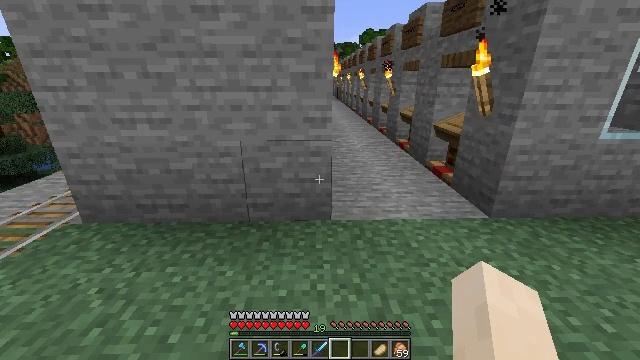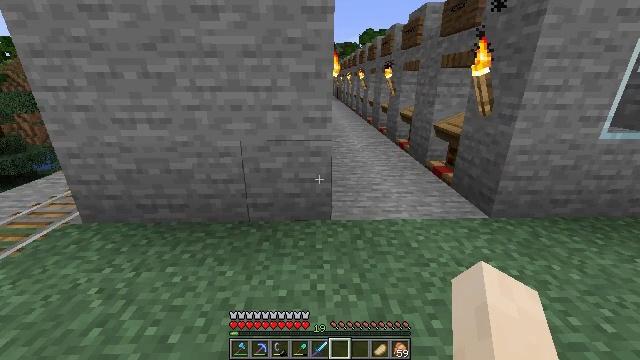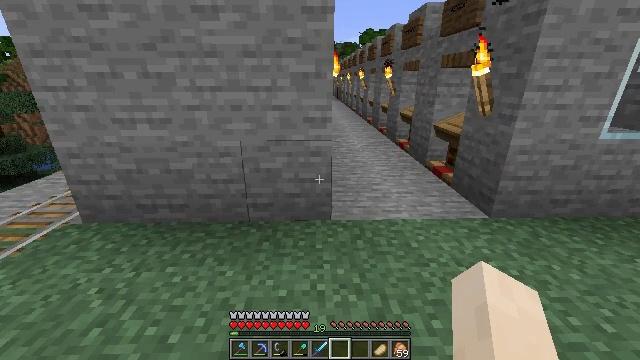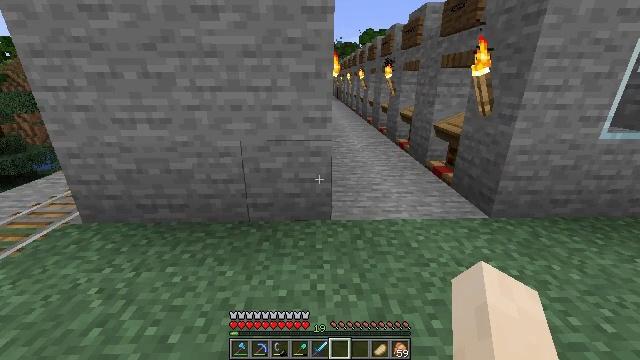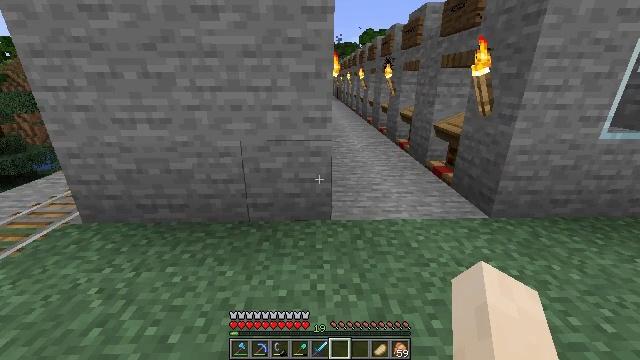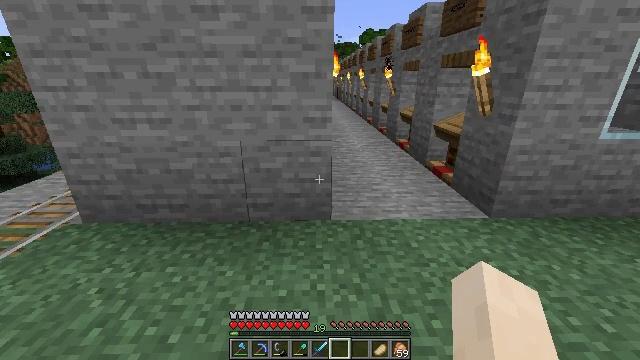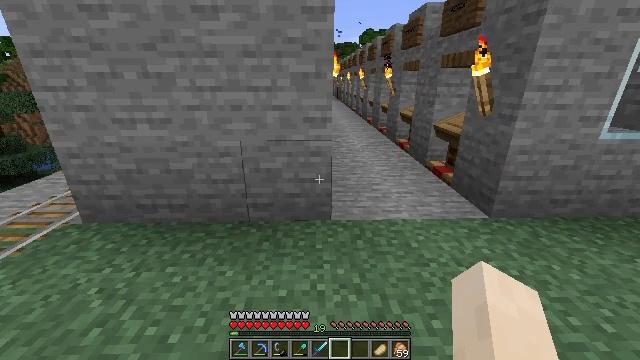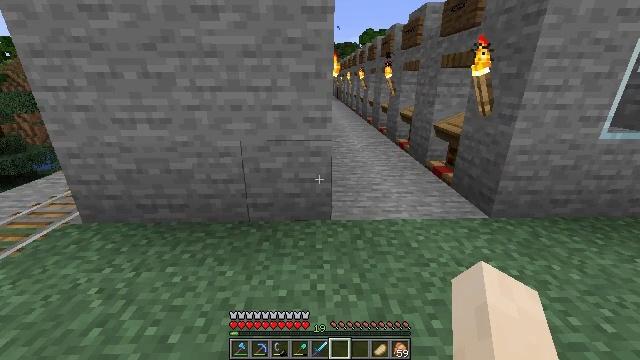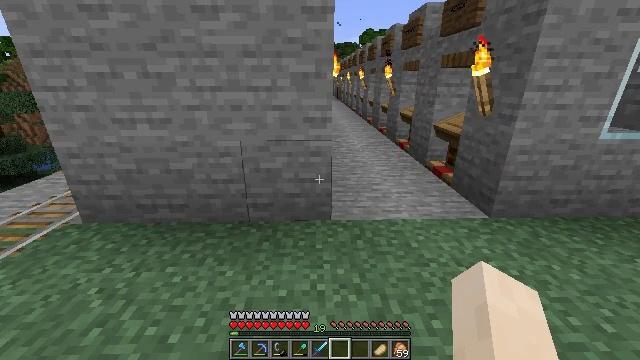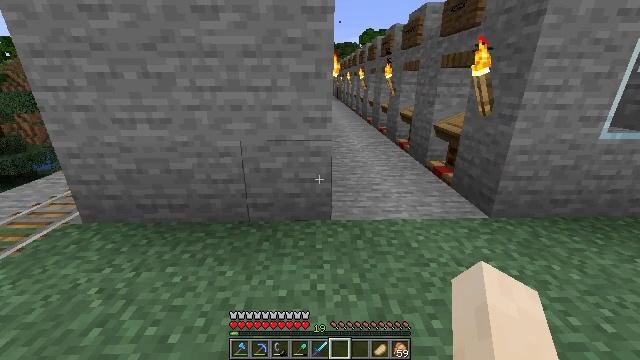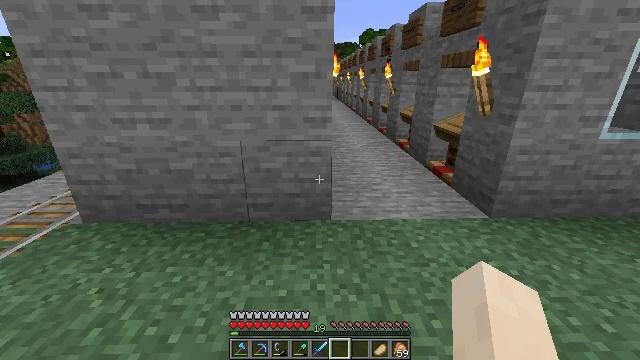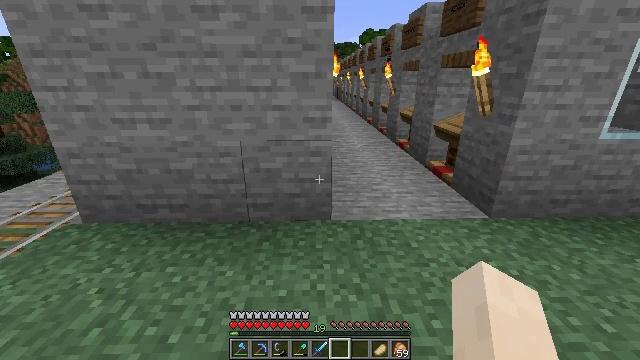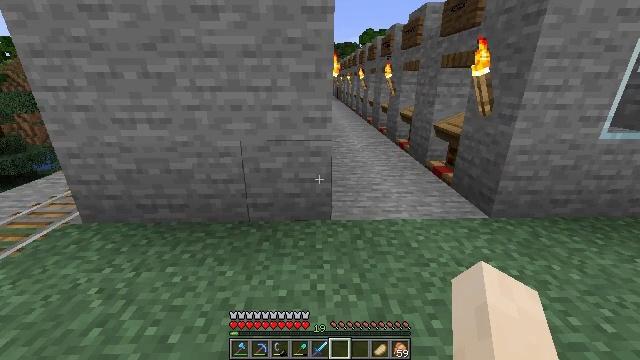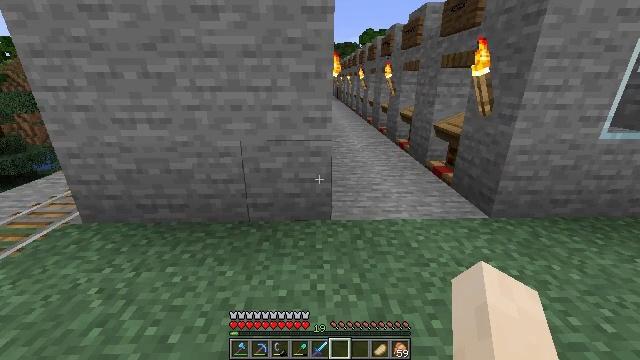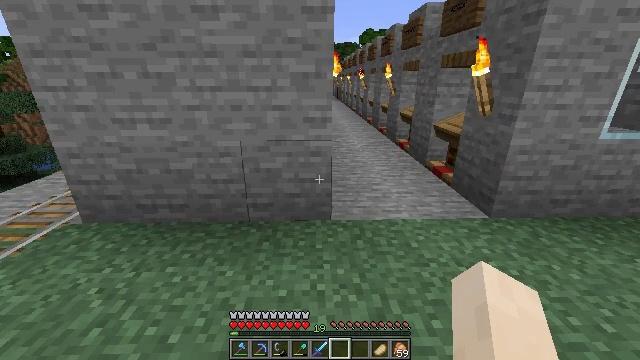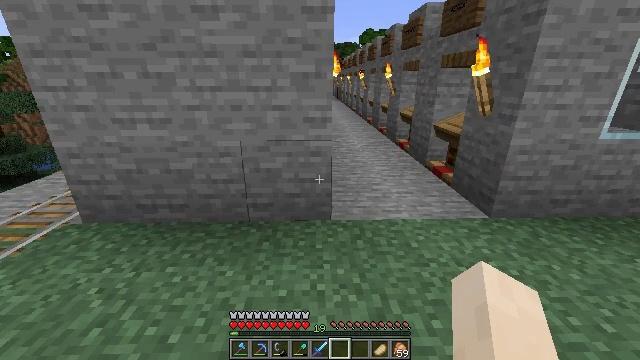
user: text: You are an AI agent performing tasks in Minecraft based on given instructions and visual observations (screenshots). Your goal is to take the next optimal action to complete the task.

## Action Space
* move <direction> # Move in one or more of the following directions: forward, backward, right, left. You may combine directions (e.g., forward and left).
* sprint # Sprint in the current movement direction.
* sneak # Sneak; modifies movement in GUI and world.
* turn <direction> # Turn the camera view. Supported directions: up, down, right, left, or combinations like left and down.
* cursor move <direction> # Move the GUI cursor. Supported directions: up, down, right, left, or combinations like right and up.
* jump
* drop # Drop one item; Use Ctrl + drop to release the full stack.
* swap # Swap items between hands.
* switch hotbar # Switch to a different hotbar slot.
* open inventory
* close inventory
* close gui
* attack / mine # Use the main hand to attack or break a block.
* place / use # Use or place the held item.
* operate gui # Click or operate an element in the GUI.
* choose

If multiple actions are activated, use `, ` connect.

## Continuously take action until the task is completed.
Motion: motion action
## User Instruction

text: Make a smooth stone slab using the crafting table.
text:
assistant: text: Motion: no_op
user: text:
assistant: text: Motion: no_op
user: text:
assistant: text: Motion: no_op
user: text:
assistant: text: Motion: no_op
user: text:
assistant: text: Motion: no_op
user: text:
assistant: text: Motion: no_op
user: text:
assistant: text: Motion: no_op
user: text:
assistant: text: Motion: no_op
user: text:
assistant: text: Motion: no_op
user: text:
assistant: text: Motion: no_op
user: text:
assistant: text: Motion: no_op
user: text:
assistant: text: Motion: no_op
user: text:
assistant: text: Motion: no_op
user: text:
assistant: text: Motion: no_op
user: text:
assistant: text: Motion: no_op
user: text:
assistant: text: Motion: no_op
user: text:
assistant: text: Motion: no_op
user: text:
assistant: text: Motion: no_op
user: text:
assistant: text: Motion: no_op
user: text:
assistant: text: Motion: no_op
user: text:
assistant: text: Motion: no_op
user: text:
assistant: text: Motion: no_op
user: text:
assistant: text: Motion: no_op
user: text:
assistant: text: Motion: no_op
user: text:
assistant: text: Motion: no_op
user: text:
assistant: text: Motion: no_op
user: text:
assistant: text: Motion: no_op
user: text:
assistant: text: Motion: no_op
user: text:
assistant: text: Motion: no_op
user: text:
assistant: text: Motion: no_op